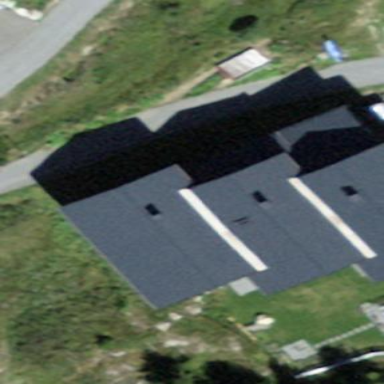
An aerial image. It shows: Part of building is shown in the image.